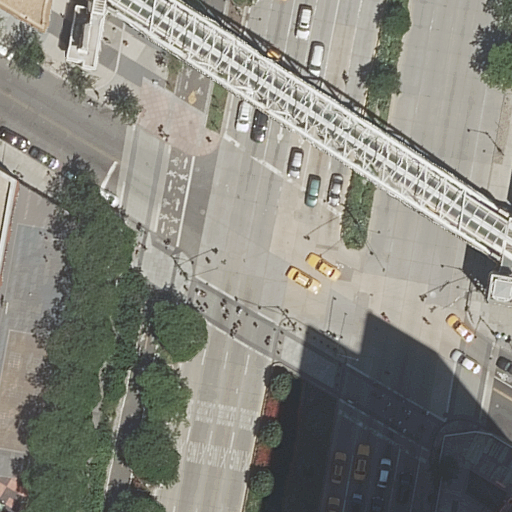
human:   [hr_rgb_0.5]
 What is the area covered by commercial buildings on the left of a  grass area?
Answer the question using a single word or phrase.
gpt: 0m2

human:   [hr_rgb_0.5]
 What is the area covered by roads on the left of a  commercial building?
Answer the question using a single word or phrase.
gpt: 0m2

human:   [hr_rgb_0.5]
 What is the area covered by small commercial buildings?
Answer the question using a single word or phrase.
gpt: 0m2

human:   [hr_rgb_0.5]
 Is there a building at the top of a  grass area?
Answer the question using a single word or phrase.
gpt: yes

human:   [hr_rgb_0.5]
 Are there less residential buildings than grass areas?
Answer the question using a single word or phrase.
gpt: yes

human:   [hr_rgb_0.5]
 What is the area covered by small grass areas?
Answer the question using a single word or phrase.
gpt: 0m2

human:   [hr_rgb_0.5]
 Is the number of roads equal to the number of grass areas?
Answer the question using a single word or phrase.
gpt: no

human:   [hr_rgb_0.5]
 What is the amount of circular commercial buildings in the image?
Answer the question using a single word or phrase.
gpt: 0

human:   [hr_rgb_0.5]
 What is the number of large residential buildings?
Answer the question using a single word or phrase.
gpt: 0

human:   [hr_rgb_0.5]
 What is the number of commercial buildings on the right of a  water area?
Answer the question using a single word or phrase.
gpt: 0

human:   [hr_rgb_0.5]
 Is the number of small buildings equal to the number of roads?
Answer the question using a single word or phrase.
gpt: no

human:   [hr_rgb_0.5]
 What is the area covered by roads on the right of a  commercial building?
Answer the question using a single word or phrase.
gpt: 0m2

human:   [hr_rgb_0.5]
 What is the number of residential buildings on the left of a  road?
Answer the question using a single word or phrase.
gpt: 1

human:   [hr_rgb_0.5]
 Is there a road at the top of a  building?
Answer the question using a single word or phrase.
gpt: yes

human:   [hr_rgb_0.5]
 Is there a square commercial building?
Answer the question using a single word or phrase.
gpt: no

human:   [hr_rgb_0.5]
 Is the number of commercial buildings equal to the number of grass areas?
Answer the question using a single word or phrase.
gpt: no

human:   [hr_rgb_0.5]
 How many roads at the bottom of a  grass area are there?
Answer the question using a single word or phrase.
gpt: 26

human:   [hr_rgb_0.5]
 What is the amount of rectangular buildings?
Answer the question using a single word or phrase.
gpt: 1

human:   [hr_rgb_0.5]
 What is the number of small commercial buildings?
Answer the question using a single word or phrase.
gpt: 0

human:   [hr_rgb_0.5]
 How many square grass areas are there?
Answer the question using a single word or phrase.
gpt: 0

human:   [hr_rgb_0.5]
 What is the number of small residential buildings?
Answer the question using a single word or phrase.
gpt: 0

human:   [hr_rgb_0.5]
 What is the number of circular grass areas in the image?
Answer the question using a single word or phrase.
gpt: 0

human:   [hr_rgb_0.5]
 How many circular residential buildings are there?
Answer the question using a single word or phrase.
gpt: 0

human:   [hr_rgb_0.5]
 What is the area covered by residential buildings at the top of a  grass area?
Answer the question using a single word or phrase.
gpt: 150m2

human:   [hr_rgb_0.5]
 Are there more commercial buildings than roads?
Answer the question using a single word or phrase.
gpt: no

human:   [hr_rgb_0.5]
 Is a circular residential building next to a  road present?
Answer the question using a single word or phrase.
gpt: no

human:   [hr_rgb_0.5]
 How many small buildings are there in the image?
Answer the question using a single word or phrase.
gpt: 0

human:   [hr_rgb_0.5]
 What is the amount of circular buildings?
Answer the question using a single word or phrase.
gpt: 0

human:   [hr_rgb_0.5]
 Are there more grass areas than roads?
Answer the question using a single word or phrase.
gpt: no

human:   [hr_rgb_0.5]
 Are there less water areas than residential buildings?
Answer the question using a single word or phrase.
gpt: yes

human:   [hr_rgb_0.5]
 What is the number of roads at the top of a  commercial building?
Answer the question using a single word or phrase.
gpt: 0

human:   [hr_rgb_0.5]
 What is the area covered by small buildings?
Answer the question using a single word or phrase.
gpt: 0m2

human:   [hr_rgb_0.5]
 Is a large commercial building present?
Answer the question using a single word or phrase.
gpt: no

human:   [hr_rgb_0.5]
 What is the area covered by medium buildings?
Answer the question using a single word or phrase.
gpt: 445m2

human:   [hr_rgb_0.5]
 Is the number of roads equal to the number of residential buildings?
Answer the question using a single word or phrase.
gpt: no

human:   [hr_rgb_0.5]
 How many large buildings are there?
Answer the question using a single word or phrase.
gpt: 0